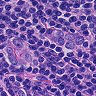
Metastatic tissue present: yes